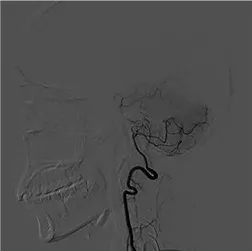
DSA images. (D,E) Anteroposterior and lateral view of the right vertebral artery, revealing a slender distal end of the intracranial segment.
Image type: radiology (x_ray)